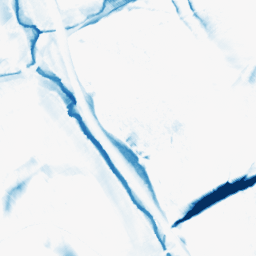
Category: morphological
Decomposition family: morphological_diamond
Decomposition parameters: operation: closing
radius: 15
Upsampling method: bicubic
Upsampling parameters: scale: 2
Upsampling scale: 2